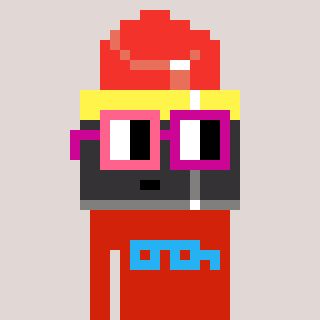
a pixel art character with square pink and red glasses, a lipstick-shaped head and a red-colored body on a warm background